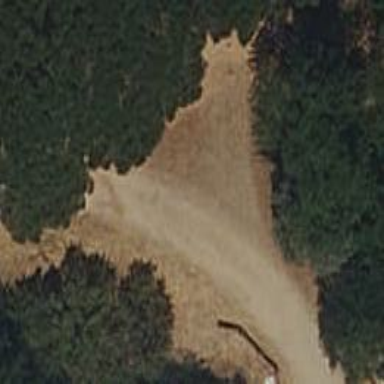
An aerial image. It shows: Compacted path road.